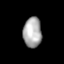
Tissue: lung
Cell type: Myeloid cells
Senescence score: 0.207
Nuclear area (px): 545
Mean DAPI intensity: 170.167